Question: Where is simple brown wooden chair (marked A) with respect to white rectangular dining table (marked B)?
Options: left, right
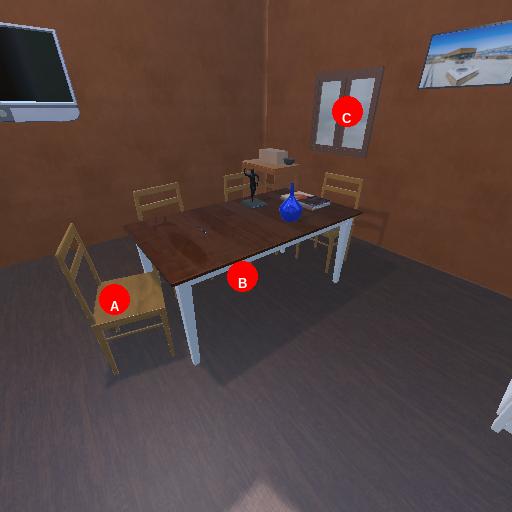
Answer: left